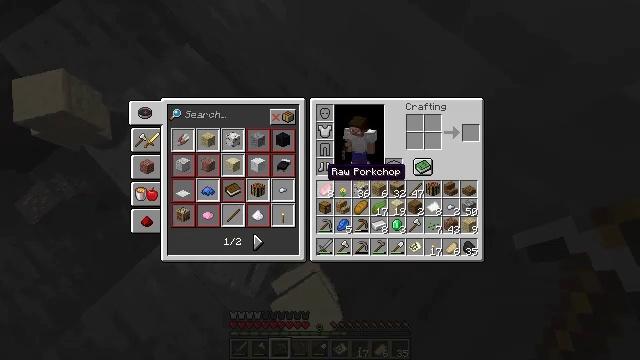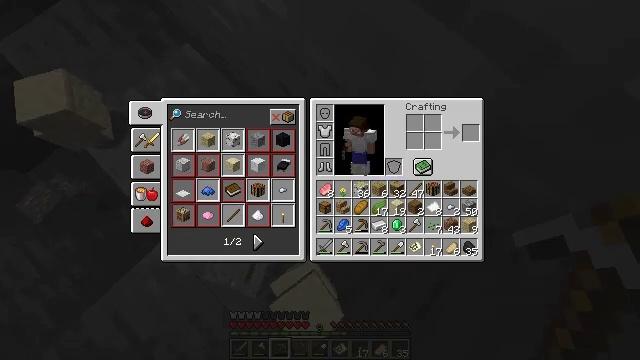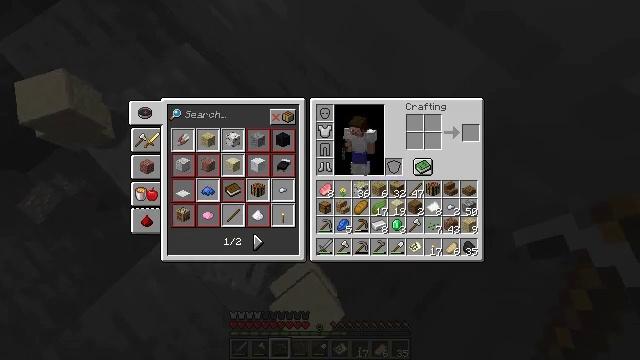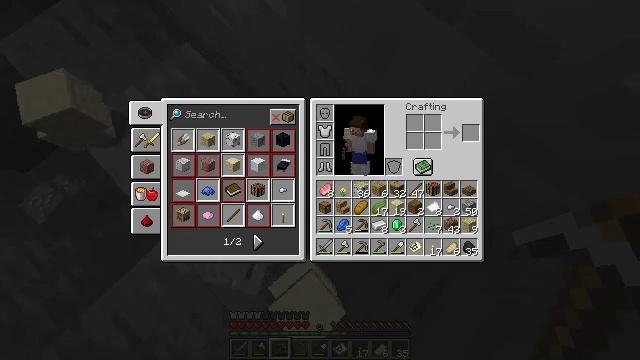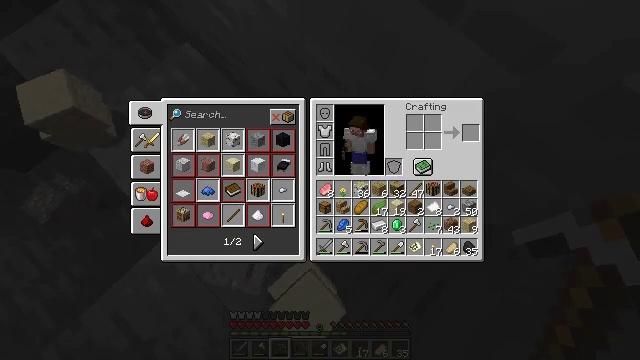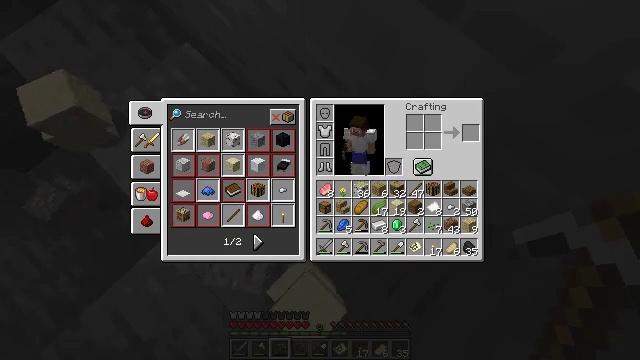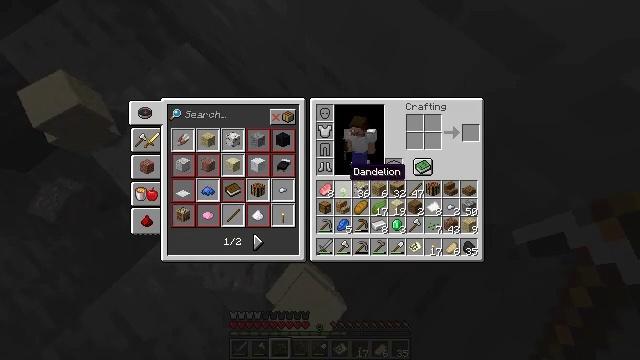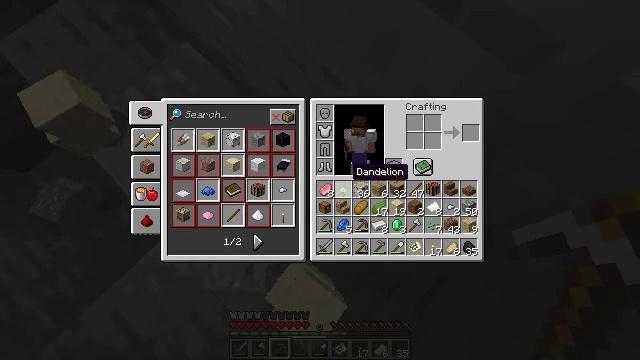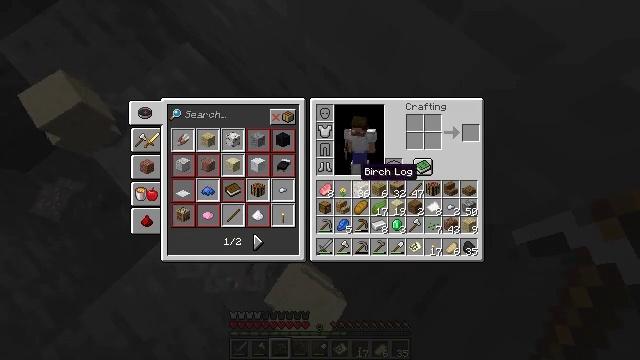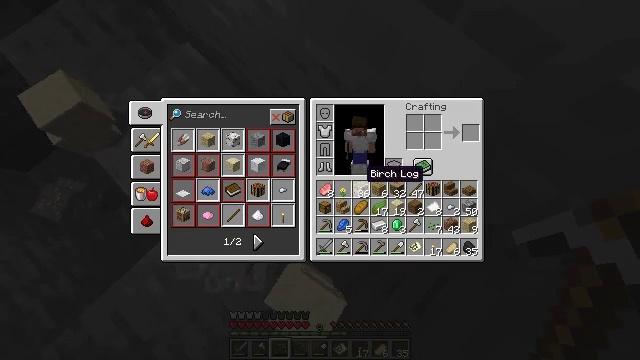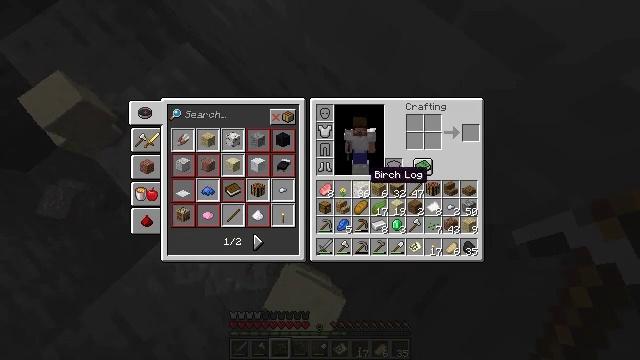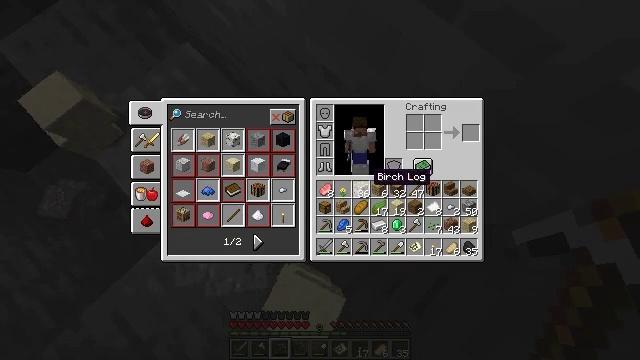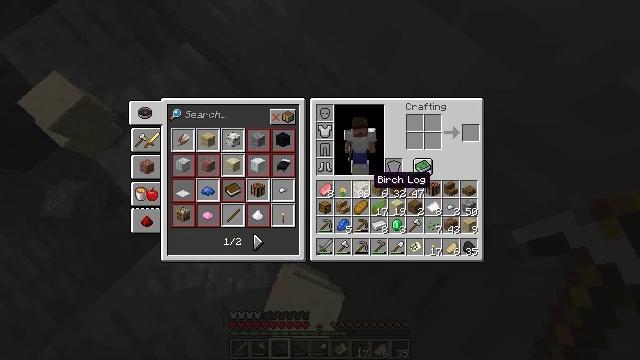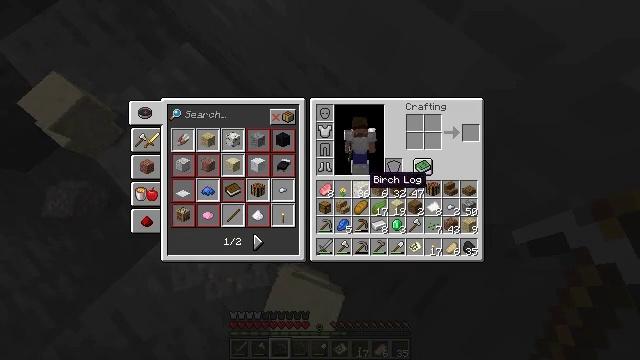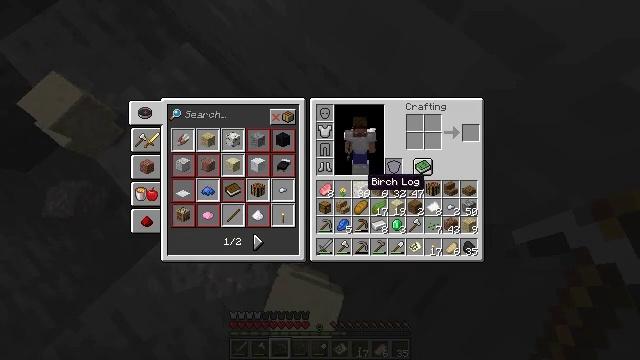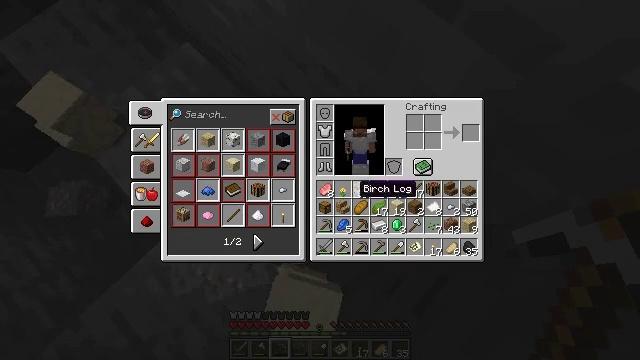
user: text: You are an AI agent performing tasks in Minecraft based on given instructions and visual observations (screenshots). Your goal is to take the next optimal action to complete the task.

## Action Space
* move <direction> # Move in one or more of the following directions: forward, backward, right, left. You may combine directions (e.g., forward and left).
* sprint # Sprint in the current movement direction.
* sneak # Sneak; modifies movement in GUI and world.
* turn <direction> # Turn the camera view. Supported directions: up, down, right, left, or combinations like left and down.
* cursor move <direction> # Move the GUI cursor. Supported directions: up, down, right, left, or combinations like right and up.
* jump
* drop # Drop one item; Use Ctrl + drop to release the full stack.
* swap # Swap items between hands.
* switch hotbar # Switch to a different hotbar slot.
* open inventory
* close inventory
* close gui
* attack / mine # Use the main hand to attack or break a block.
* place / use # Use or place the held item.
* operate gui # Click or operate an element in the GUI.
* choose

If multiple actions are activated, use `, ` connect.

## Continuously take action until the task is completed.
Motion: motion action
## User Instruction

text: Remove oak stairs from the inventory.
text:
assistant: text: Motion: open inventory
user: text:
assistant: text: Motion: no_op
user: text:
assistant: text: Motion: no_op
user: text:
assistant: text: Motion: no_op
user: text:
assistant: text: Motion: cursor move right
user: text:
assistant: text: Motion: cursor move right
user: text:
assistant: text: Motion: no_op
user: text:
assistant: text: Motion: cursor move right
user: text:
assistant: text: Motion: no_op
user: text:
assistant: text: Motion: no_op
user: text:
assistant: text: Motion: no_op
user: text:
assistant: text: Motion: no_op
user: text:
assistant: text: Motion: no_op
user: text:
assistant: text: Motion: no_op
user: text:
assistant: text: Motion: cursor move left and down
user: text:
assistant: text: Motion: no_op
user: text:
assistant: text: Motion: no_op
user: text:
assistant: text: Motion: no_op
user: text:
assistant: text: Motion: no_op
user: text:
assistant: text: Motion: no_op
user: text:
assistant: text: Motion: operate gui
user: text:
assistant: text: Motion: operate gui
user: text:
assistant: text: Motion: cursor move right
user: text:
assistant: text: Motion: cursor move right and up
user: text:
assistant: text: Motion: cursor move right and up
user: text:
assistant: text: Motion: cursor move right and up
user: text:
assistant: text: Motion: cursor move right and up
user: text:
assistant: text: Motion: no_op
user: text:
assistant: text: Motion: operate gui
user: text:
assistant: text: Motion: operate gui